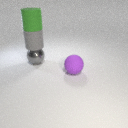
large gray rubber cylinder above large gray metal sphere